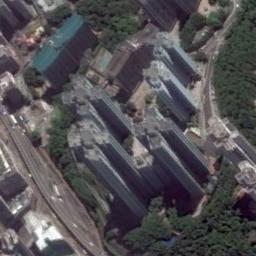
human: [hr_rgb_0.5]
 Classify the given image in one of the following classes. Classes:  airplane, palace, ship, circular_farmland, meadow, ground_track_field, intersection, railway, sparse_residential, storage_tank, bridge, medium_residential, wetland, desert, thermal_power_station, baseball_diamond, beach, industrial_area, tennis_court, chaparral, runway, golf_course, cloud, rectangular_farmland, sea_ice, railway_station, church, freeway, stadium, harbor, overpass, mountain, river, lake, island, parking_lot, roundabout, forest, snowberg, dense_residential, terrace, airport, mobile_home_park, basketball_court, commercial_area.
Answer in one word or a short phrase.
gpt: commercial_area